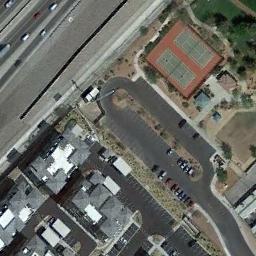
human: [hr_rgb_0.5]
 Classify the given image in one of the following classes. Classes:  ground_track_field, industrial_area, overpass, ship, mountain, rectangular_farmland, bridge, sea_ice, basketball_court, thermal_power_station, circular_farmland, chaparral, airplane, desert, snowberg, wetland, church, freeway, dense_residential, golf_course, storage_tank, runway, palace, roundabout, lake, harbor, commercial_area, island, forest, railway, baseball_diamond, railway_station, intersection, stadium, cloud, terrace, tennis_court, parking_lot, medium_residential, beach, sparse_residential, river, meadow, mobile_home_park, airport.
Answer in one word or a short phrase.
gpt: tennis_court